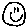
Label: smiley face